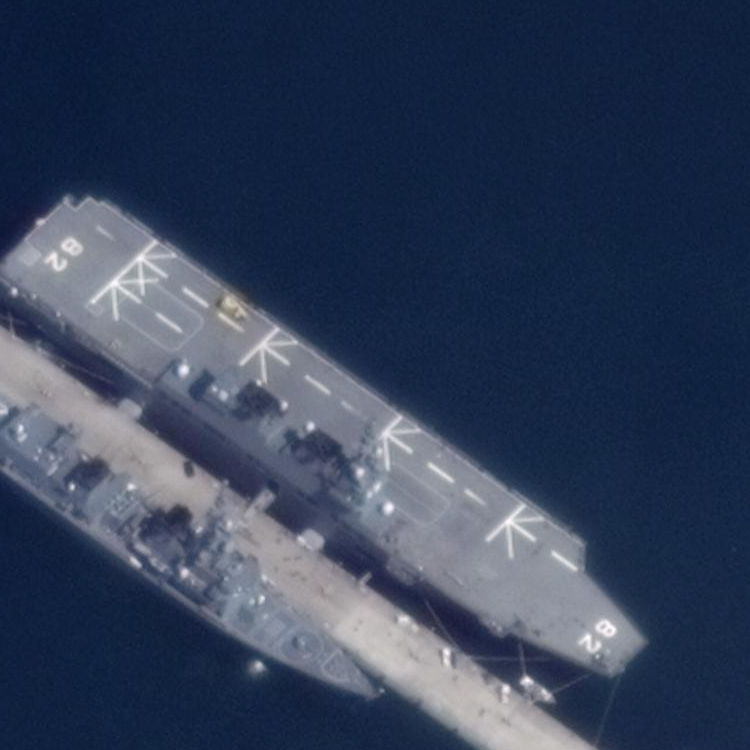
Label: assault